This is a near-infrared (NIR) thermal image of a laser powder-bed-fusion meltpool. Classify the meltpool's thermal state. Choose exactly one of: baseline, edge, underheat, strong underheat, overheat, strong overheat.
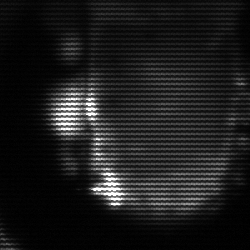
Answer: baseline